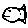
Label: fish